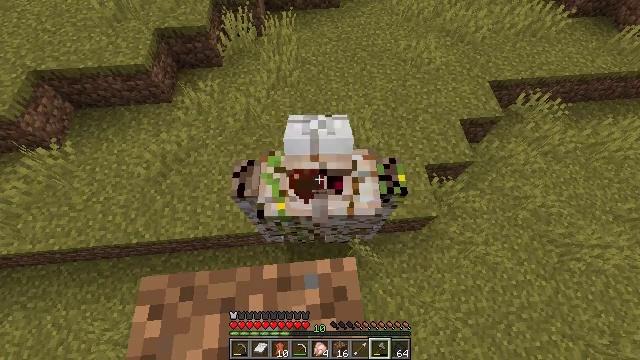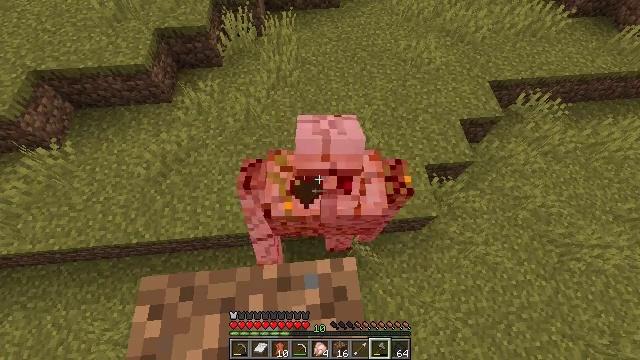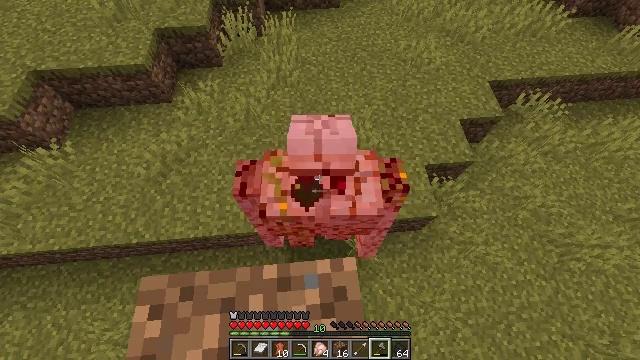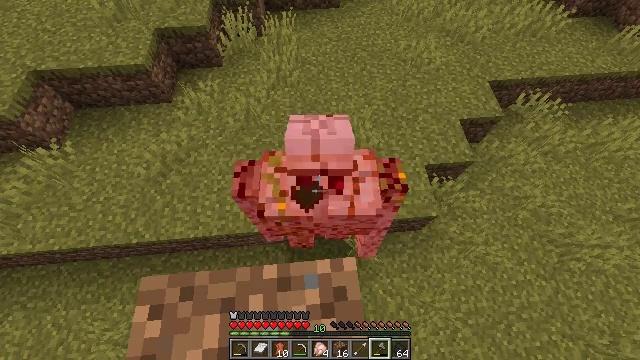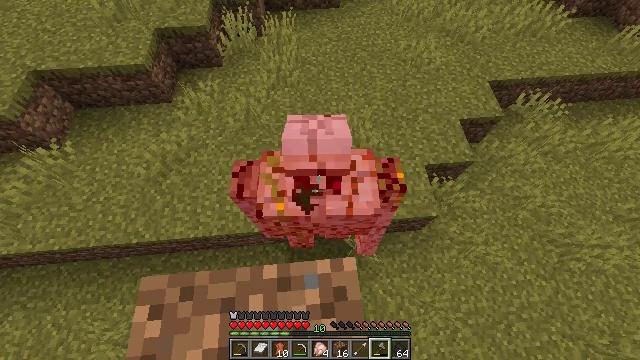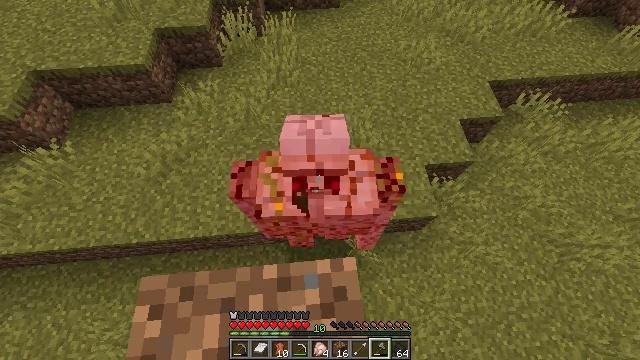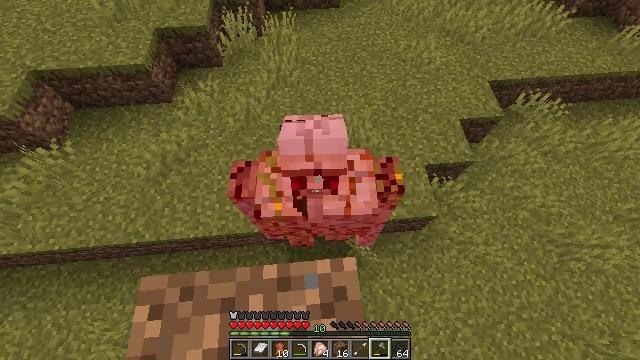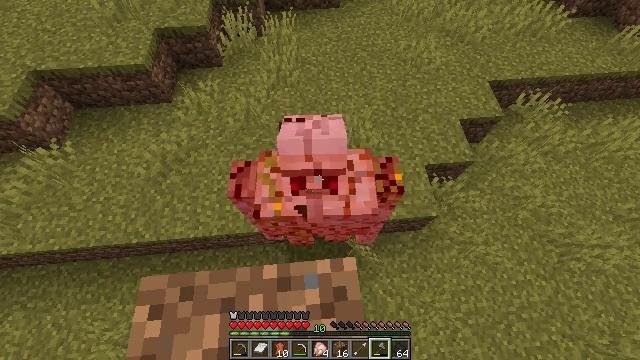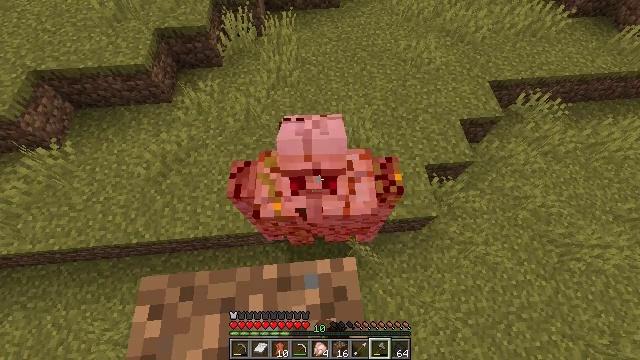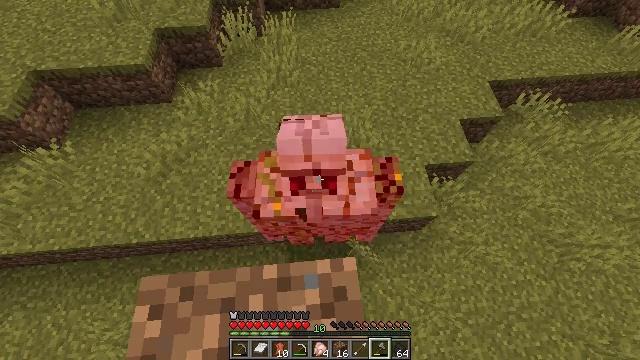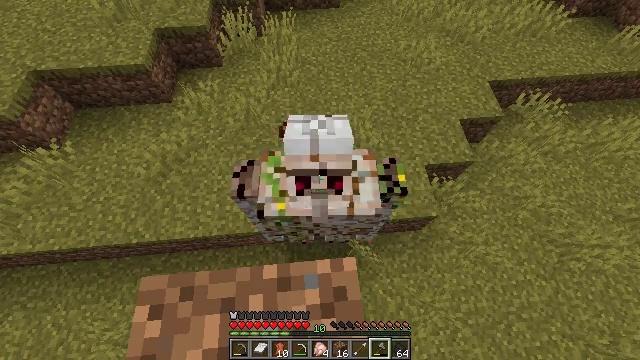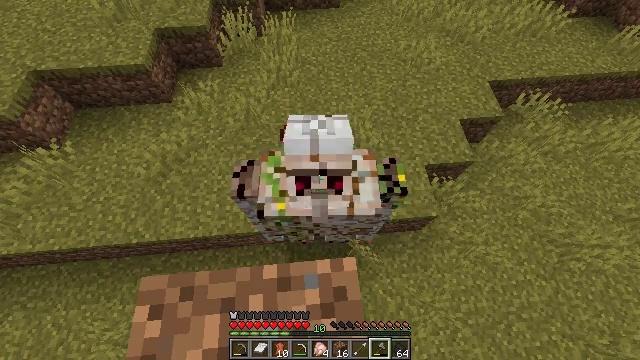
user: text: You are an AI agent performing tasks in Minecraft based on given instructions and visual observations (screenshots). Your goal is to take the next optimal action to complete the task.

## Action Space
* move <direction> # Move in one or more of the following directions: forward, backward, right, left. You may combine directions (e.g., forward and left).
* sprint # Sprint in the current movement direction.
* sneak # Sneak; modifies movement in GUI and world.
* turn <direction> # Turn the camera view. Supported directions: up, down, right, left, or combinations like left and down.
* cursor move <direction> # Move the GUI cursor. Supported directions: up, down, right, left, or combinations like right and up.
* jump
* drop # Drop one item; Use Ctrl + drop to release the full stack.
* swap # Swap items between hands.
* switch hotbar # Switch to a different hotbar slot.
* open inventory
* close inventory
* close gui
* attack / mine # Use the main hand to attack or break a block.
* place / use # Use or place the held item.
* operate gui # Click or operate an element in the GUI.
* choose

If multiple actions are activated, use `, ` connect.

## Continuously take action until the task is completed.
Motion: motion action
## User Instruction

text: Defeat the iron golem.
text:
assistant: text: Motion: sneak
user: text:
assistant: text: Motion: sneak
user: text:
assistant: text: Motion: sneak
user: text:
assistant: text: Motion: sneak
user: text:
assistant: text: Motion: sneak
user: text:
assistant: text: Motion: sneak
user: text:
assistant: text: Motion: sneak, attack / mine
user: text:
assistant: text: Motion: sneak, attack / mine
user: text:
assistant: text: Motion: sneak, attack / mine
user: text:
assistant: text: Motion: sneak, attack / mine
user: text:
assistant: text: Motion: sneak
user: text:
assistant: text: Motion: sneak